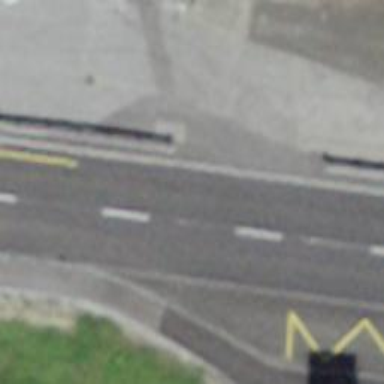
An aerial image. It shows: Road serving as parking aisle.